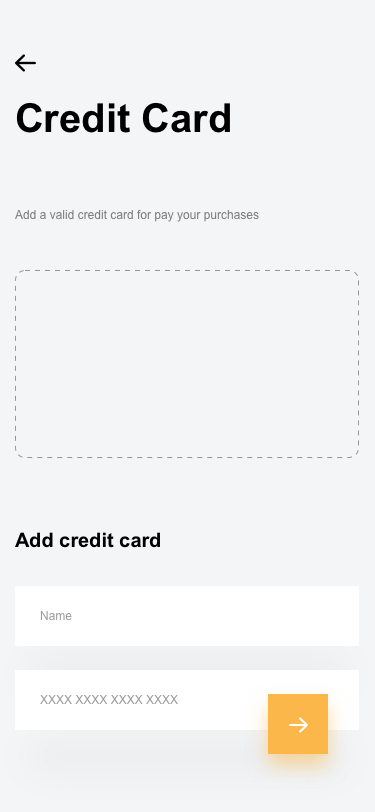
Text in this UI design:
Credit Card
Name
XXXX XXXX XXXX XXXX
Add credit card
Add a valid credit card for pay your purchases